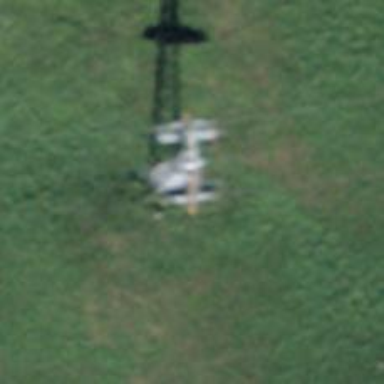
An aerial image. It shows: Pylon used for aerialway.